Chest X-ray. View position: PA
Patient age: 16
Patient sex: M
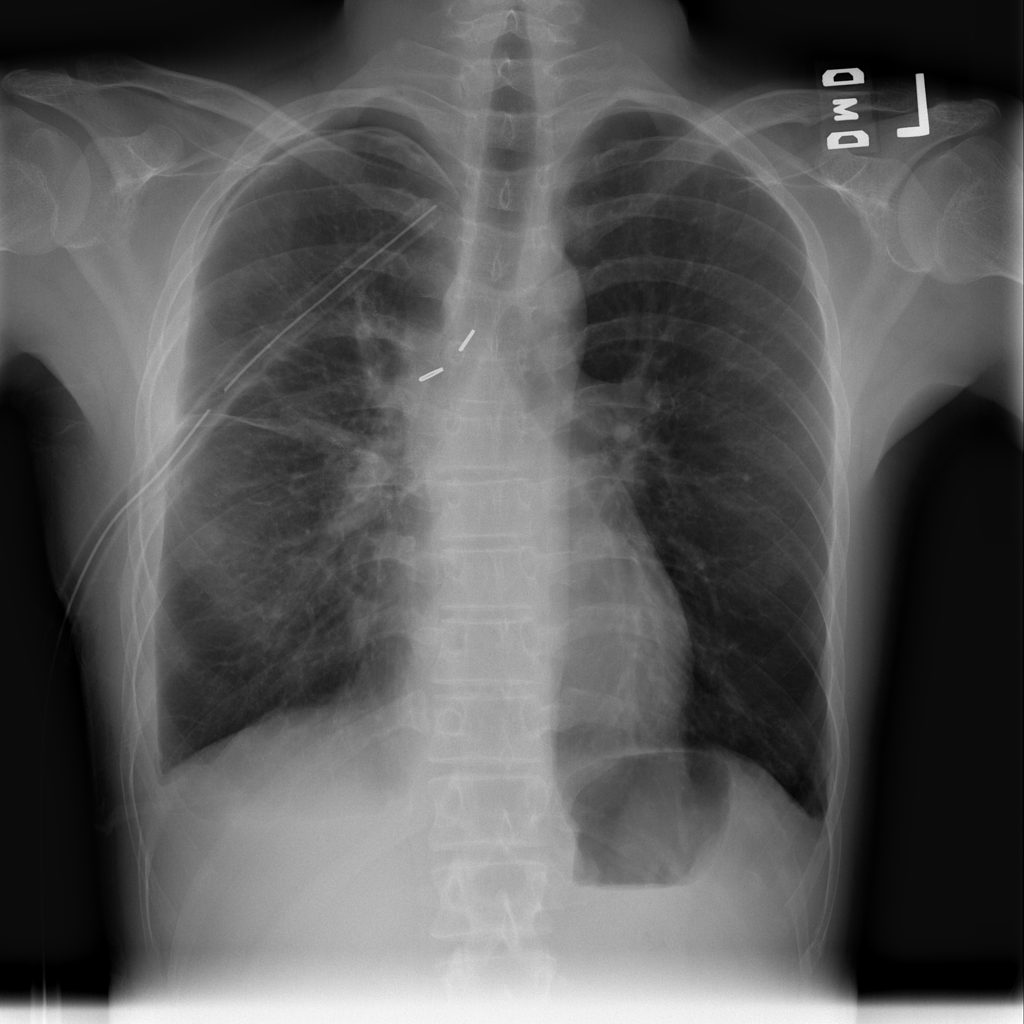
Finding: Pneumothorax